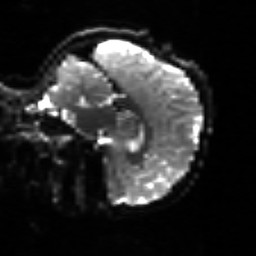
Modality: sbref
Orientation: sagittal
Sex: male
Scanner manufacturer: siemens
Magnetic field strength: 3 T
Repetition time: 5 s
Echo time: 0.071 s